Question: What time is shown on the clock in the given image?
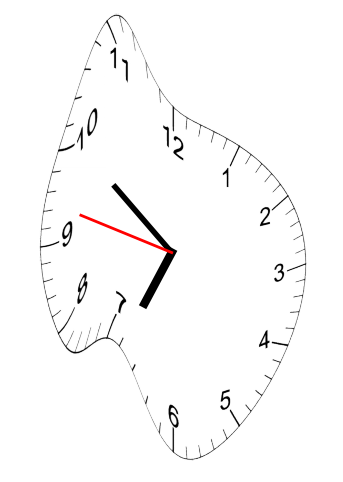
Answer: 06:50:47